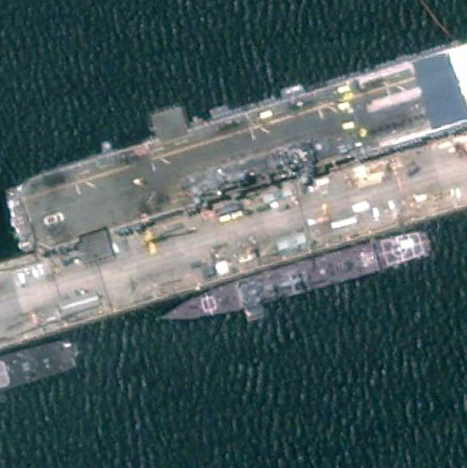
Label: assault